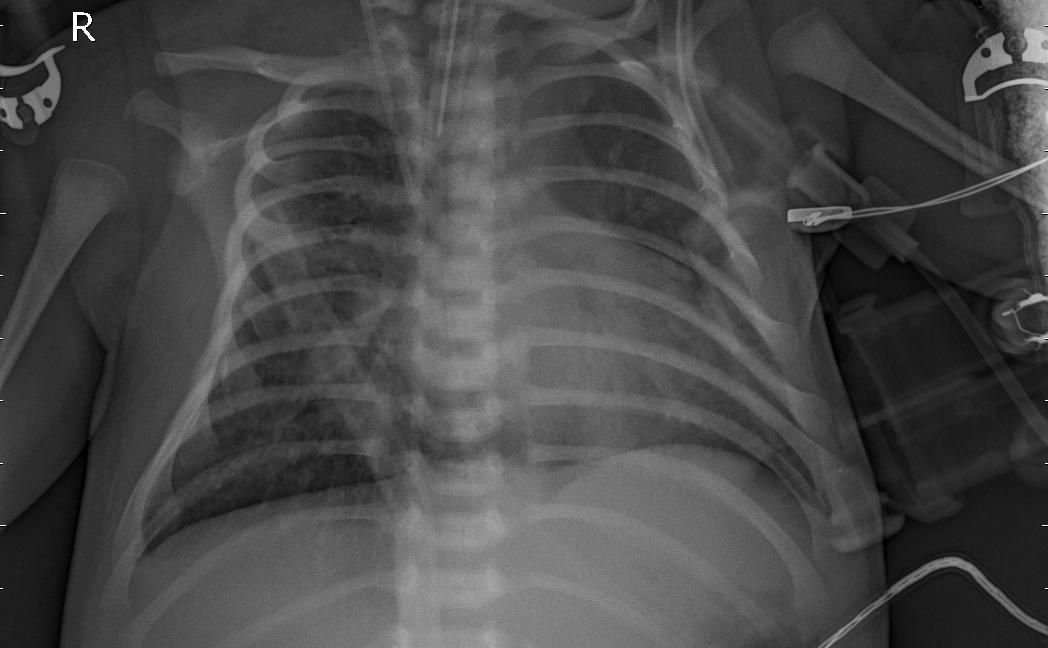
Diagnosis: PNEUMONIA